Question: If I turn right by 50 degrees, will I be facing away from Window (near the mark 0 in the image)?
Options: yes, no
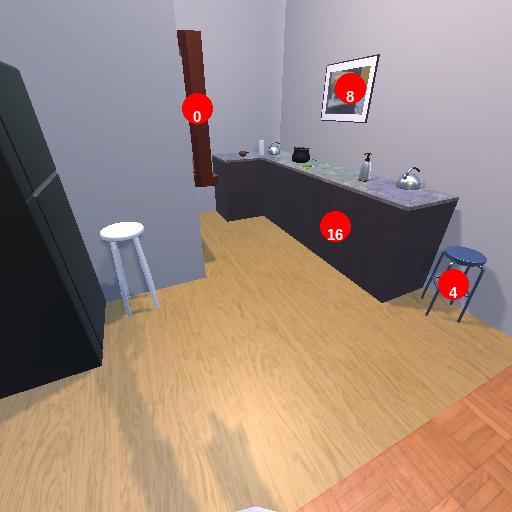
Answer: yes